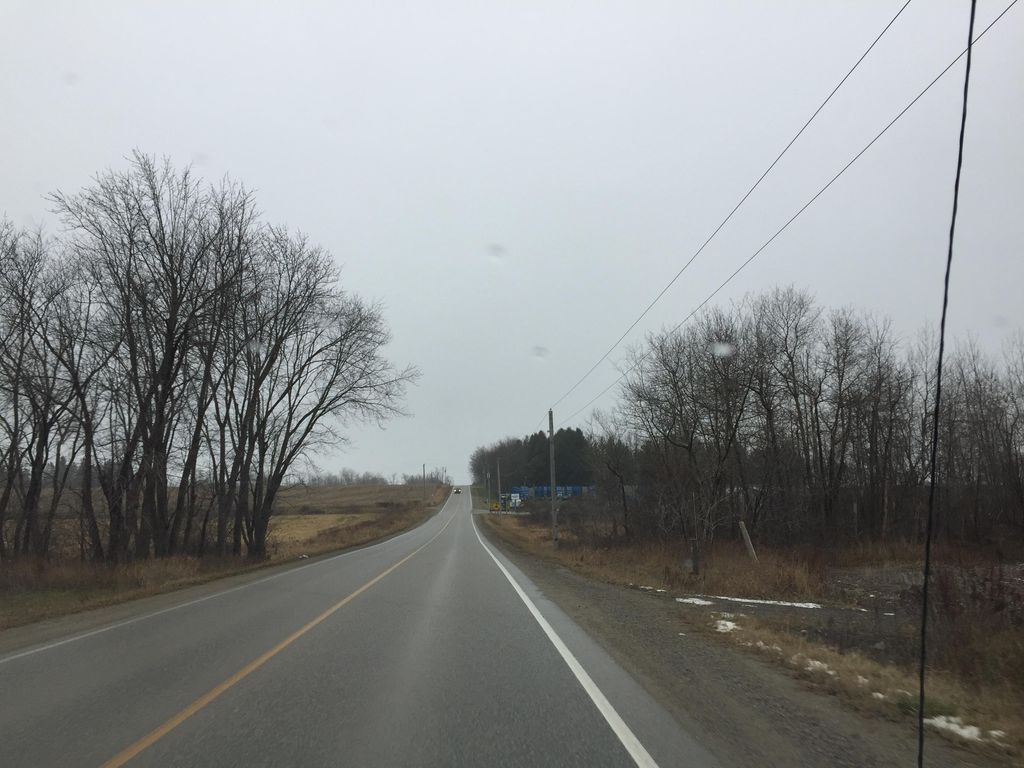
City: kitchener-waterloo